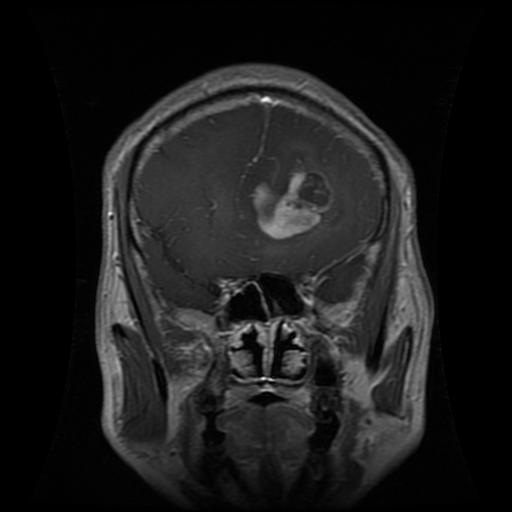
Label: glioma